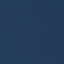
Land use / land cover: SeaLake